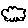
Label: cloud